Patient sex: M
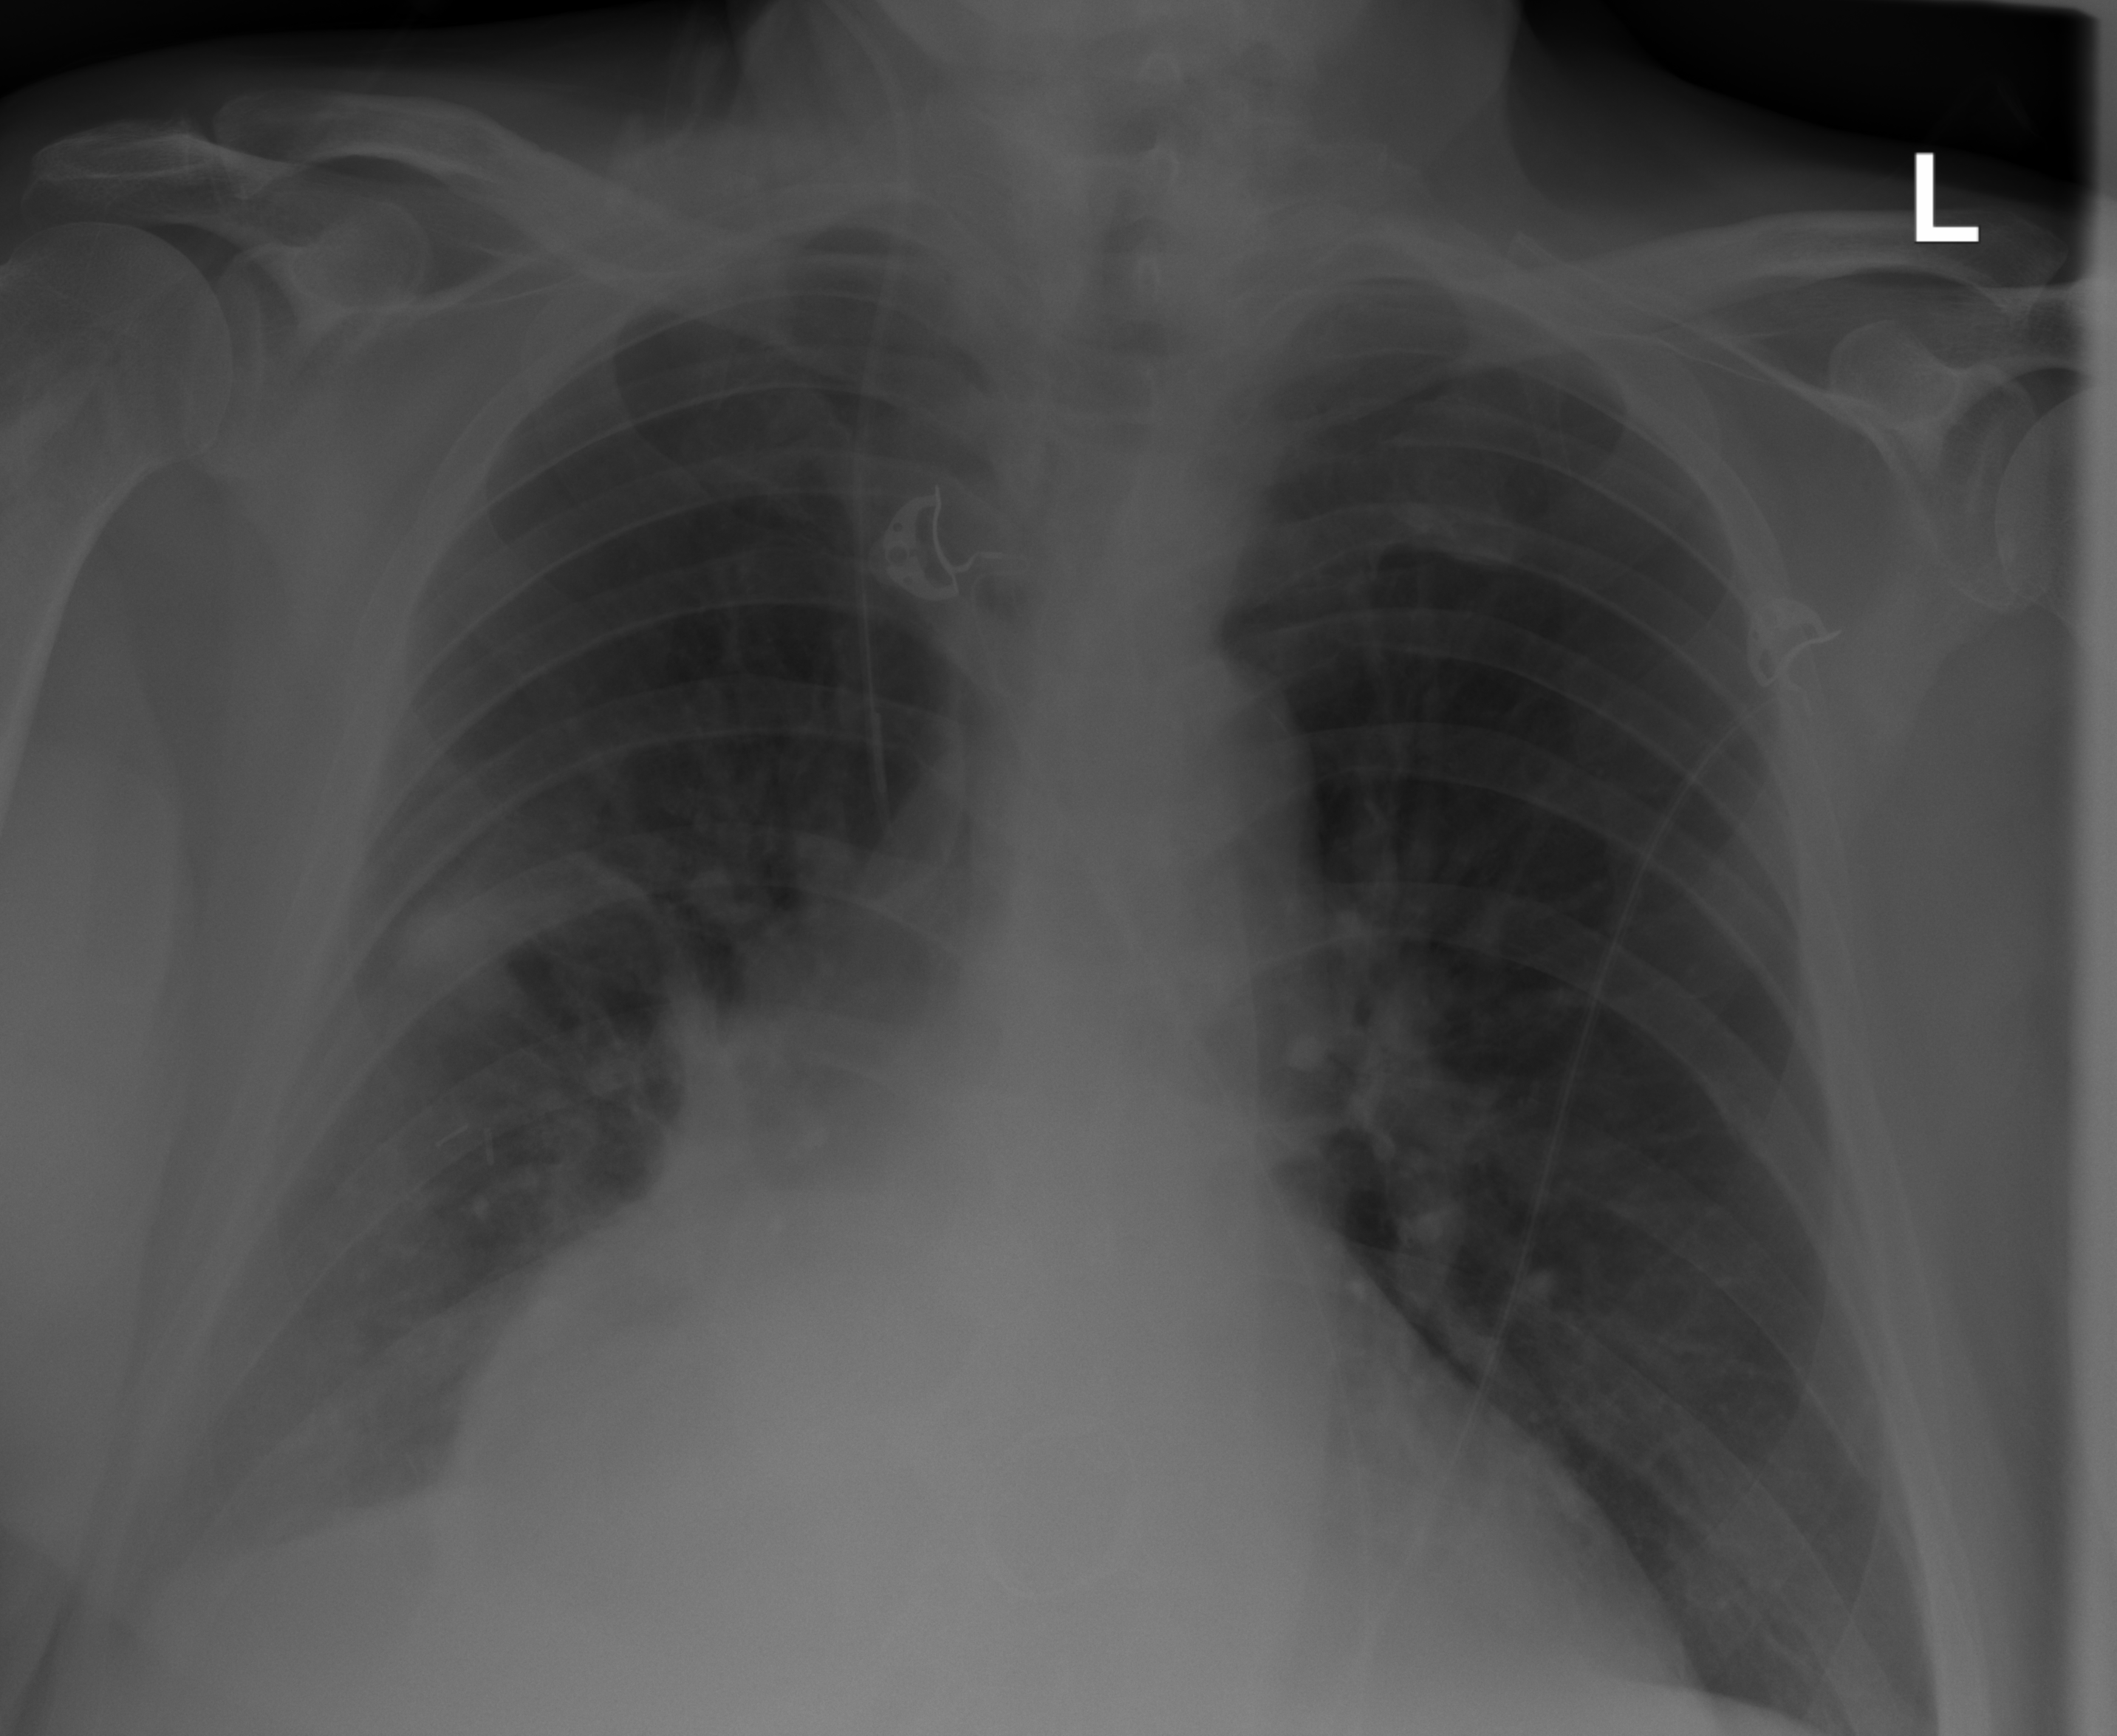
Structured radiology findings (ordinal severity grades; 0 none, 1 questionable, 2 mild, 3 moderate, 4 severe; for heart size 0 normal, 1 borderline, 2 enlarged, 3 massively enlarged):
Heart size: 2
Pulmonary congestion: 0
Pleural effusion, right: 2
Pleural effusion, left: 0
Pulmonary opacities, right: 2
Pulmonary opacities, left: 0
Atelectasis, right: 2
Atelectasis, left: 0